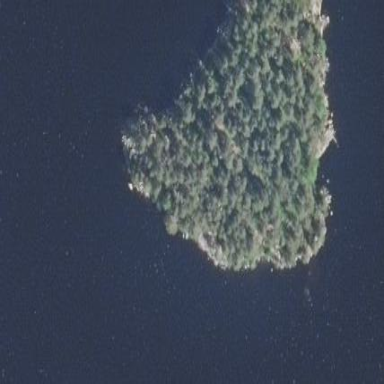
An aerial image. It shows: Islet surrounded by woodland.